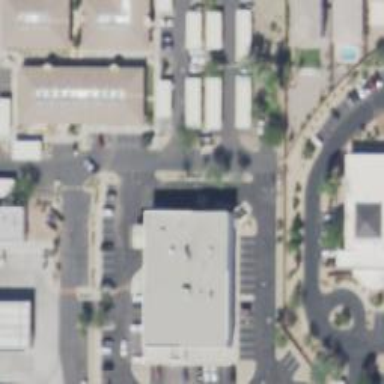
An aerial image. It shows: Pharmacy providing healthcare services.